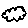
Label: cloud